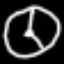
Label: clock